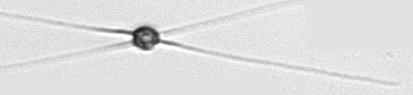
Label: Chaetoceros_danicus